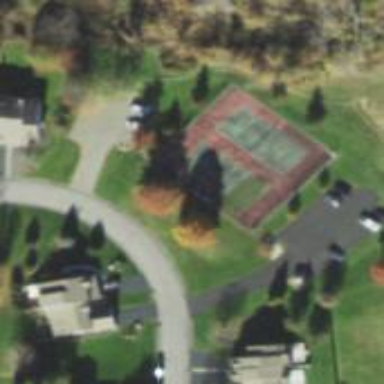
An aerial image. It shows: Tennis court in leisure pitch.